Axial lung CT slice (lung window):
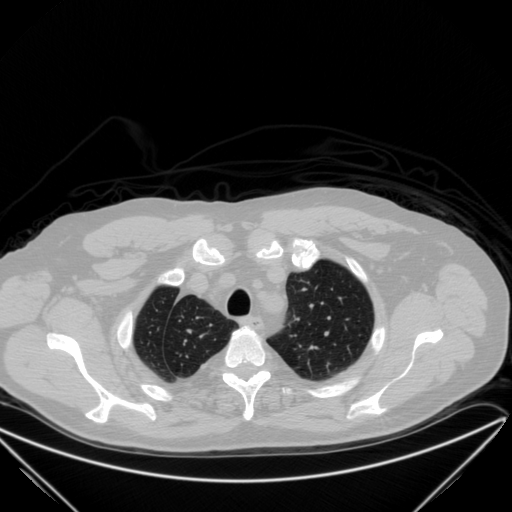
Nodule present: no